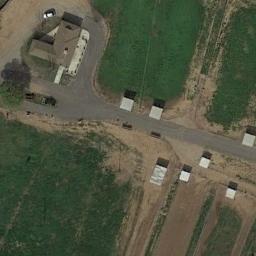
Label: meadow